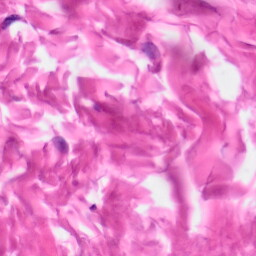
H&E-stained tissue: Skin